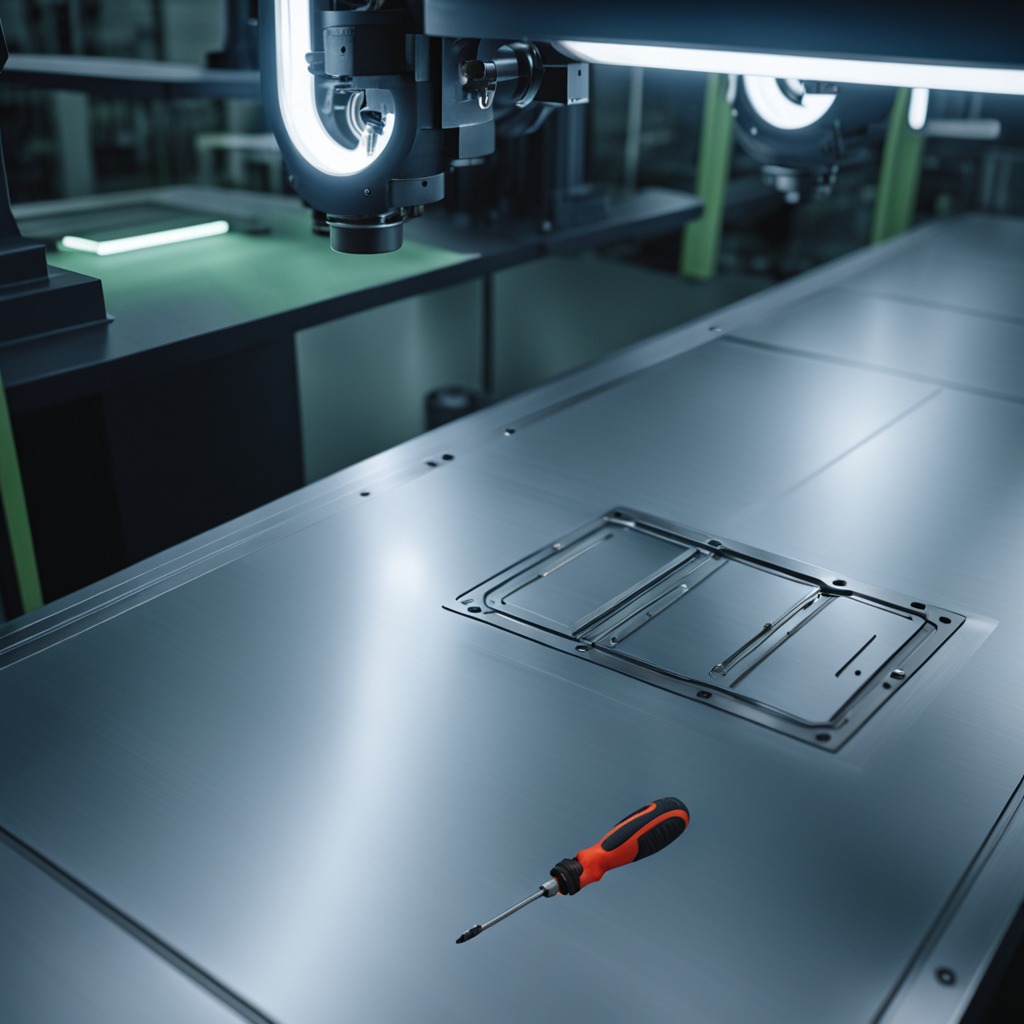
A screwdriver is lying on the metal table.